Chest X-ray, PA view. Patient: 49 years old, sex M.
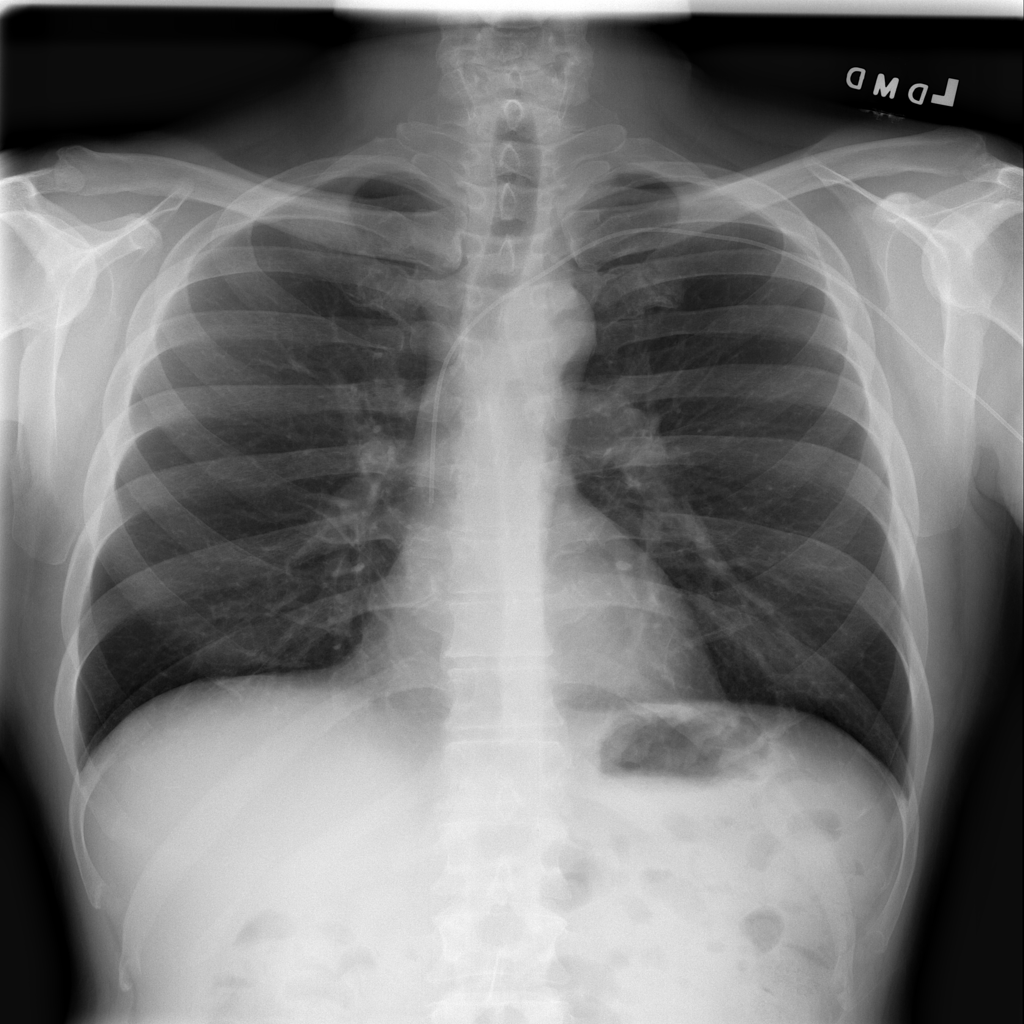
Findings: No Finding